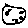
Label: moon